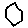
Label: hexagon